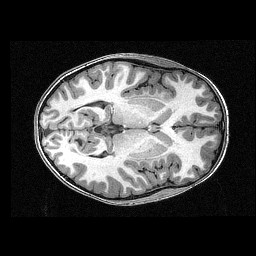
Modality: T1w
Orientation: axial
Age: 13
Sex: male
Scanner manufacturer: siemens
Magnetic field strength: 3 T
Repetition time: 2.3 s
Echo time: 0.00336 s